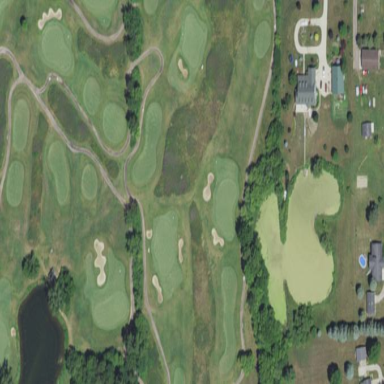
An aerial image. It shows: Path for golf carts.